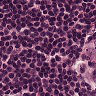
Metastatic tissue present: no